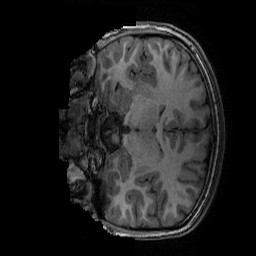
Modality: T1w
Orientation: coronal
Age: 18
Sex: male
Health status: ill
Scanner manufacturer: ge
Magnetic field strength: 3 T
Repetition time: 0.007664 s
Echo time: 0.00342 s